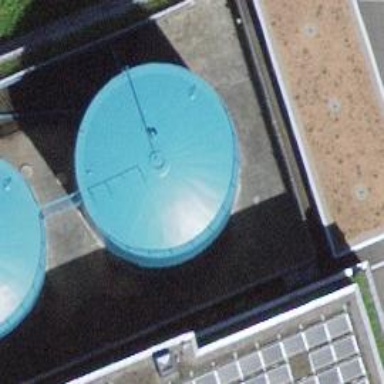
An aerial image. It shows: Building that serves as silo.